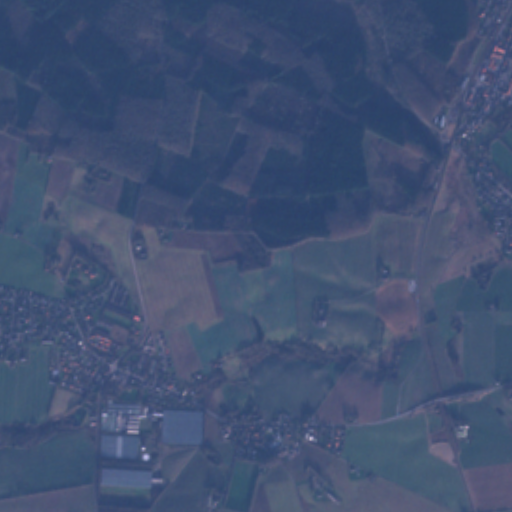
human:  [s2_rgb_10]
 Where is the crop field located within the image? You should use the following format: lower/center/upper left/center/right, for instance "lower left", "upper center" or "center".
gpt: The crop field is located in the lower right of the image.
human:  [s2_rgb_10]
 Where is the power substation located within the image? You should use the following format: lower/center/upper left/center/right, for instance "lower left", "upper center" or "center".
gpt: The power substation is located in the lower right of the image.
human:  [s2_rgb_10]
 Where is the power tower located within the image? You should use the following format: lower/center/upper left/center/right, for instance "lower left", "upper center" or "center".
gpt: The power tower is located in the lower right of the image.
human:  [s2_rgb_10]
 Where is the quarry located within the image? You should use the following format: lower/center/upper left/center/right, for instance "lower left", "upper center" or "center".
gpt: The quarry is located in the center of the image.
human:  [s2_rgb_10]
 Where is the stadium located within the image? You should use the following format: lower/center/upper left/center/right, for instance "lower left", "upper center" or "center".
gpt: The stadium is located in the upper right of the image.
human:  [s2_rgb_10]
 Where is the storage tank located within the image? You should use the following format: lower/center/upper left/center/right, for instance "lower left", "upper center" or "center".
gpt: The storage tank is located in the lower left of the image.
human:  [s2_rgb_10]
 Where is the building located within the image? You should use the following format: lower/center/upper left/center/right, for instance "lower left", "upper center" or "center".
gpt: There is no building in the image.